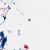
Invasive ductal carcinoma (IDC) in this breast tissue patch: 0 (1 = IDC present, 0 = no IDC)